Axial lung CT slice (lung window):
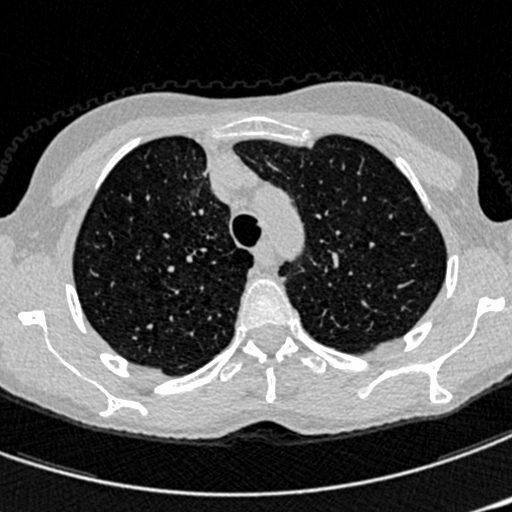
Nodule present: no